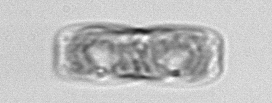
Label: pennate_morphotype1